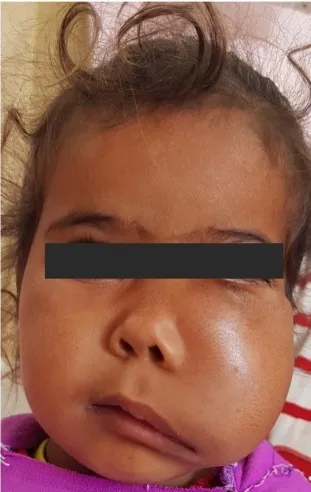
(a, b) Photograph of the patient, showing diffuse swelling at left side of face causing facial asymmetry and pressure symptoms on left eye.
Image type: medical_photograph (oral_photograph)